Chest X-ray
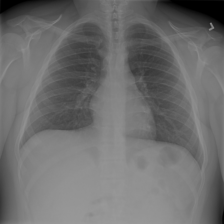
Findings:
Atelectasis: negative
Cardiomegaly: negative
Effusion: negative
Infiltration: negative
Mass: negative
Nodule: negative
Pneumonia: negative
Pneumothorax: negative
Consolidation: negative
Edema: negative
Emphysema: negative
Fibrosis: negative
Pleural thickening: negative
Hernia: negative